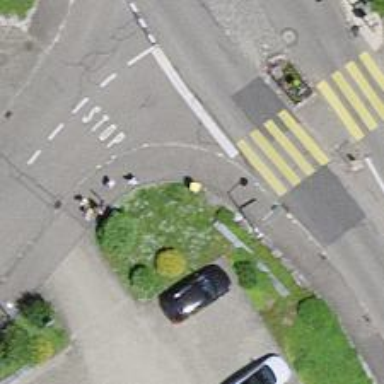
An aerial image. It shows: Post box.